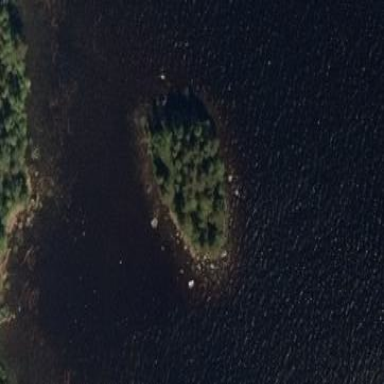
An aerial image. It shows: Islet covered in needle-leaved woodland.